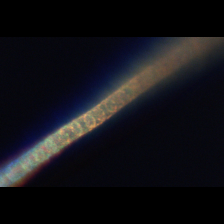
Taxon: Chaetoceros
Group: Diatoms